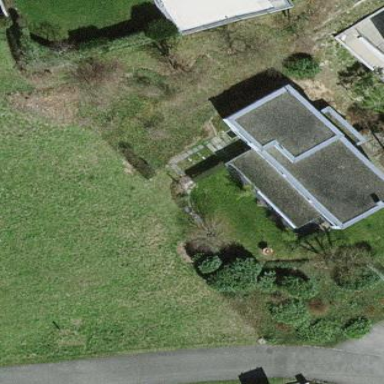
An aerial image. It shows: House with flat roof.